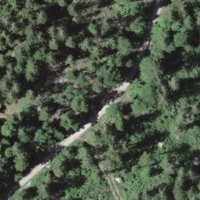
EUNIS habitat code: 43
Species observed at this site:
Petasites albus